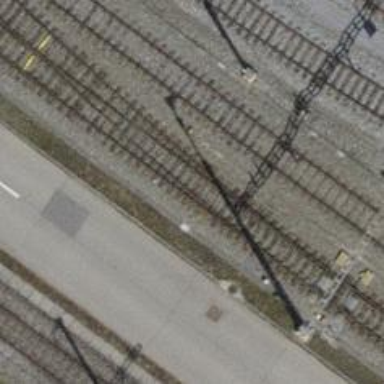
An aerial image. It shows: Railway switch.